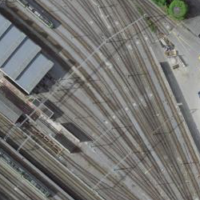
EUNIS habitat code: 57
Species observed at this site:
Ficus carica